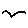
Label: bird